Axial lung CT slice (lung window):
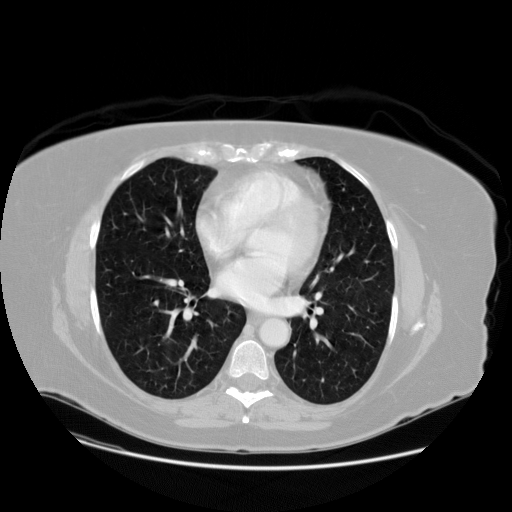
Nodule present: no